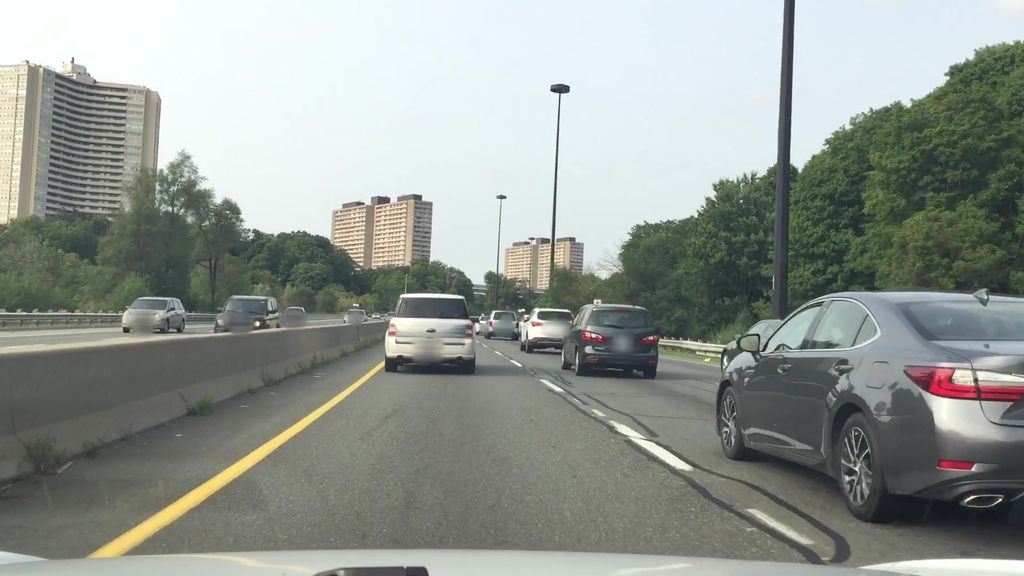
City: toronto